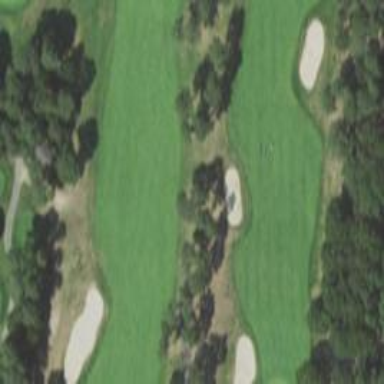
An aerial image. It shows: Golf hole.